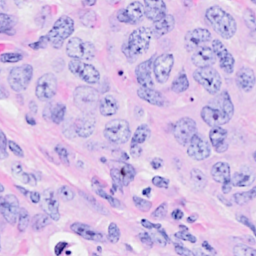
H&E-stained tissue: Breast